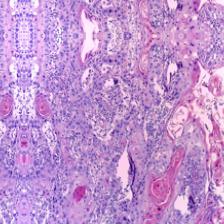
Diagnosis: OSCC